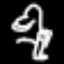
Label: frog